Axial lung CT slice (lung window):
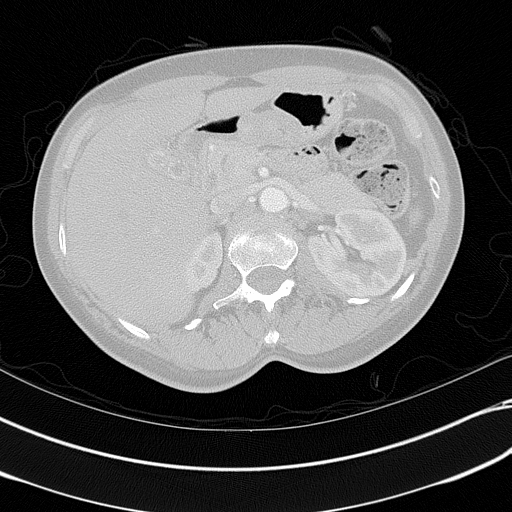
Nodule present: no